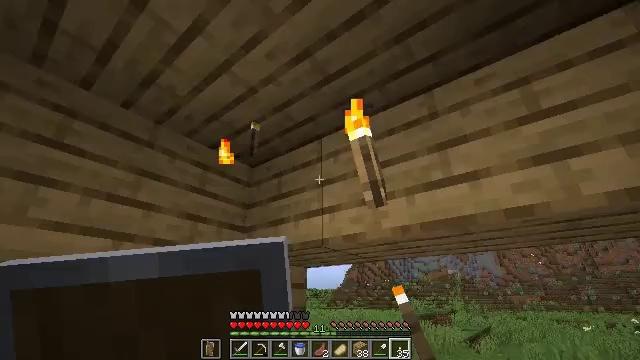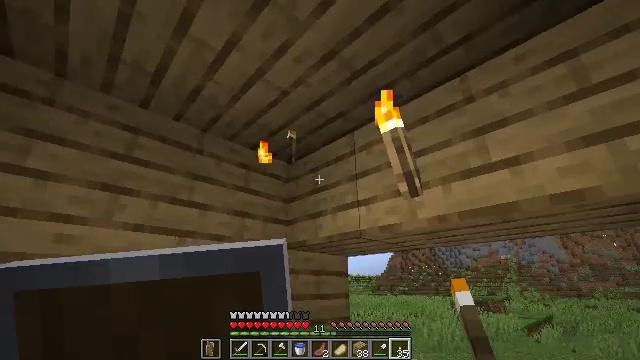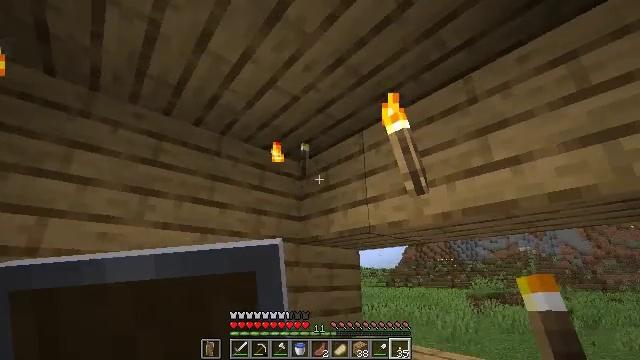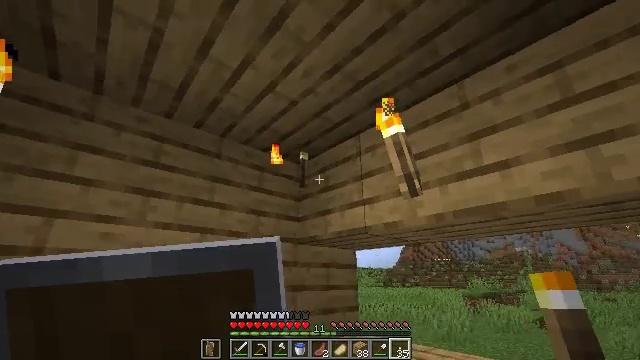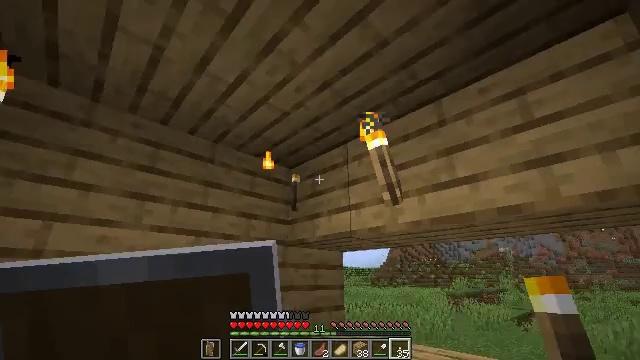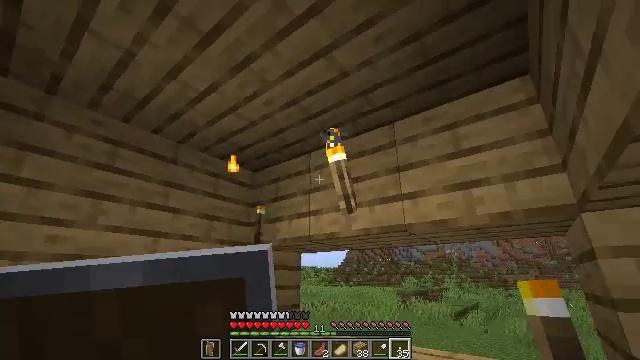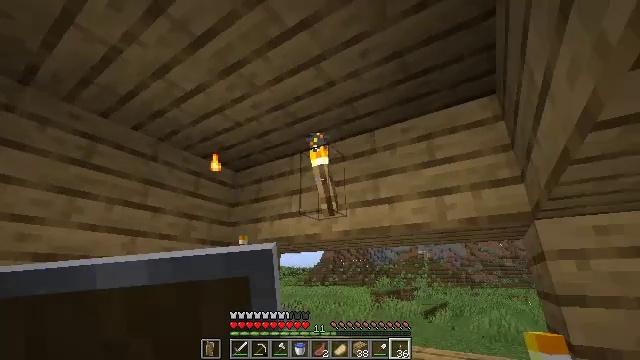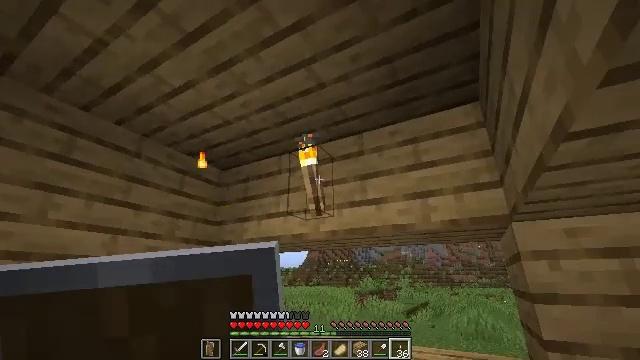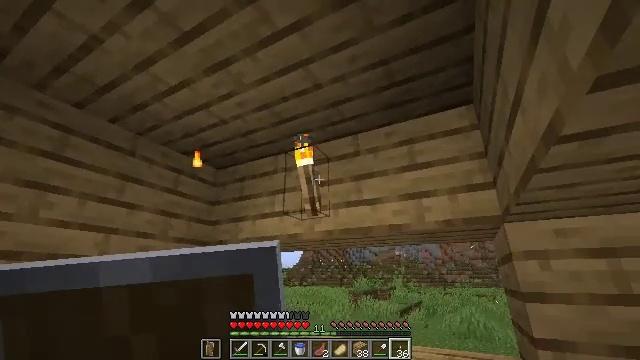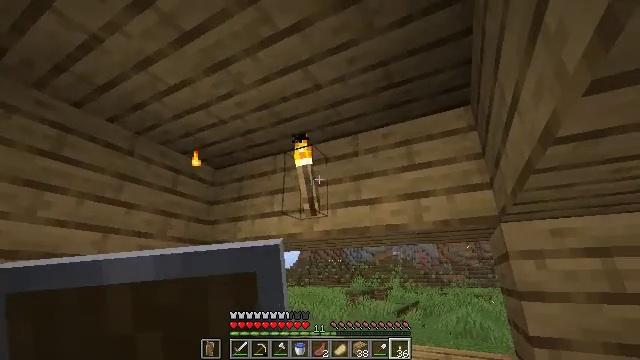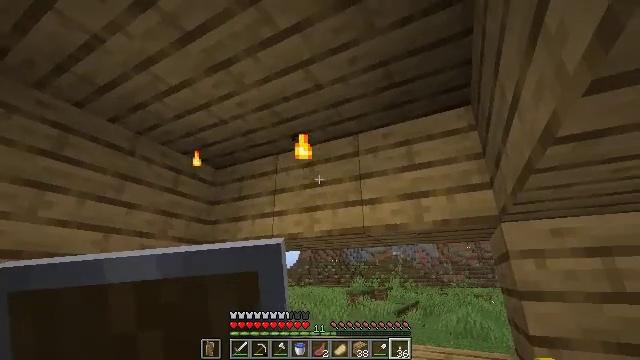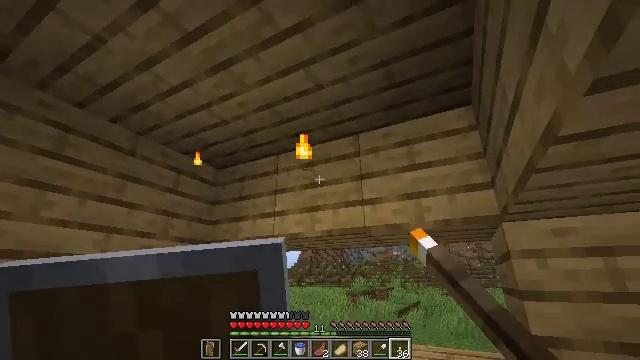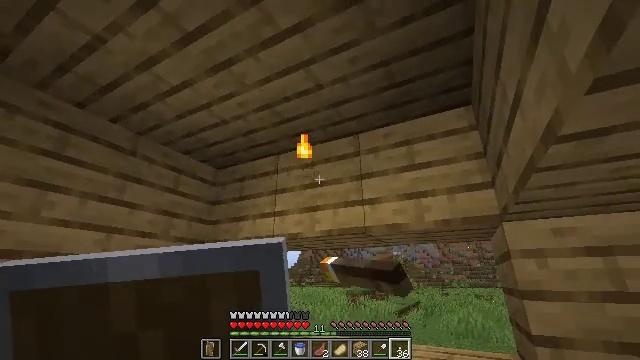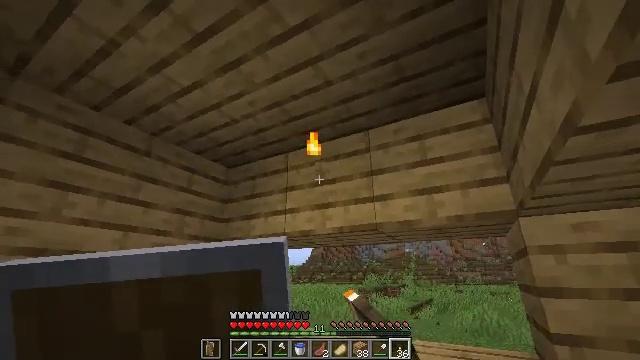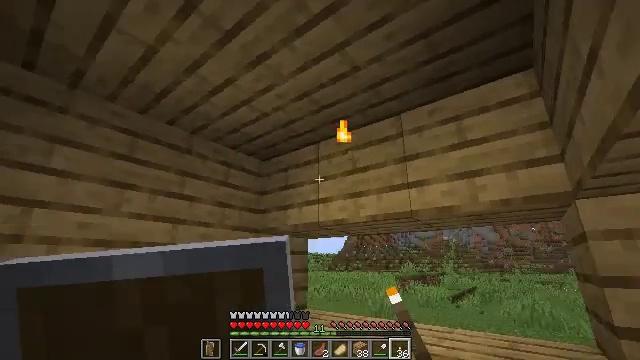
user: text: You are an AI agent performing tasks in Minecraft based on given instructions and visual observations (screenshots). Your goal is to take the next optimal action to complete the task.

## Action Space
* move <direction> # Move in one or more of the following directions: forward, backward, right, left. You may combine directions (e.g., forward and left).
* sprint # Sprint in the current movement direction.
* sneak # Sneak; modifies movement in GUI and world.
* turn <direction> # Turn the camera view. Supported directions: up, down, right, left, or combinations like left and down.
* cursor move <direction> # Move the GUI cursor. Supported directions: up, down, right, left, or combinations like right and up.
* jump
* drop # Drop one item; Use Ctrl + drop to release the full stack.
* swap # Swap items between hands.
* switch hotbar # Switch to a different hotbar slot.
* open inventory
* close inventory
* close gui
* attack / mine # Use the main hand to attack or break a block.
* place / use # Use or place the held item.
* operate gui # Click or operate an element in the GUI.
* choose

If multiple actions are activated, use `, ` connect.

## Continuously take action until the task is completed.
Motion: motion action
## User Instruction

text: Destroy the wall torch to gather it.
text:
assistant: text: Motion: move back, turn left and down
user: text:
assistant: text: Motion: move back, turn left and down
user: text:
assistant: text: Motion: move back
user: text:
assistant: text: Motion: move back, turn right
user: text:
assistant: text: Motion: turn right
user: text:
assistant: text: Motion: turn right
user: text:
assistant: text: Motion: turn right
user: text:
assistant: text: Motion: turn right
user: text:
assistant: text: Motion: no_op
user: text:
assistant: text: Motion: attack / mine
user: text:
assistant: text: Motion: attack / mine
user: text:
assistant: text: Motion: attack / mine
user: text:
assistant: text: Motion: turn left
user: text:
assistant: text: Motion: turn left and down
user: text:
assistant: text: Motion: no_op